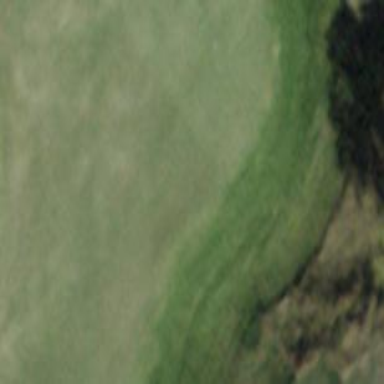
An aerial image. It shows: Green golf area with grass land use.